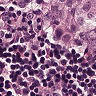
Metastatic tissue present: yes